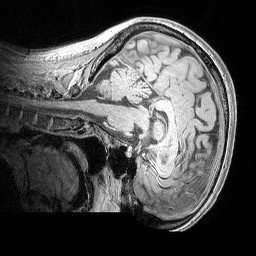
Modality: MP2RAGE
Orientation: sagittal
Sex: female
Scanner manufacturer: siemens
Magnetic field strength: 3 T
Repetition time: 5 s
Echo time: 0.00292 s